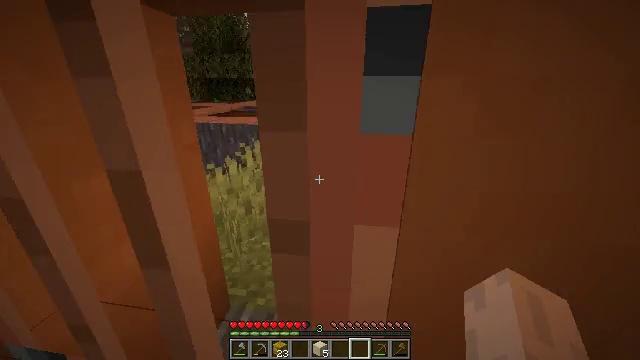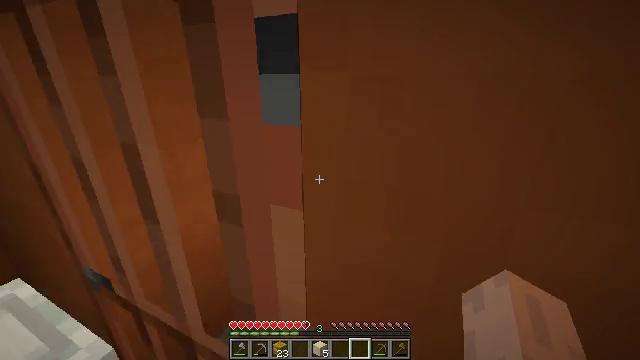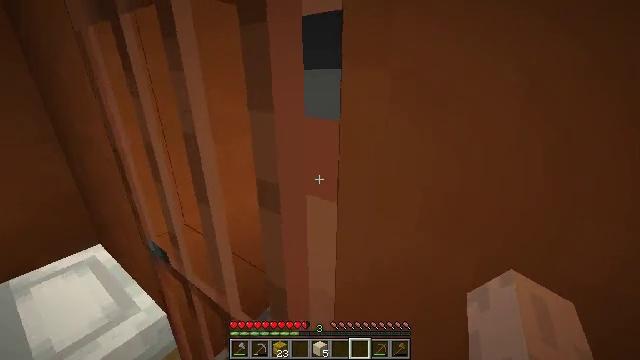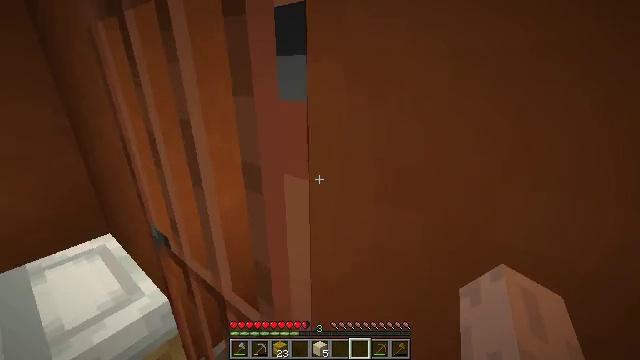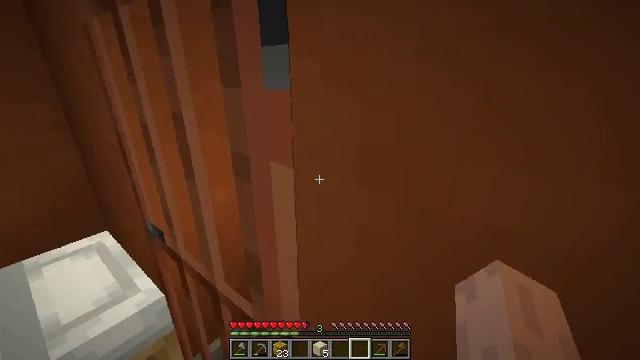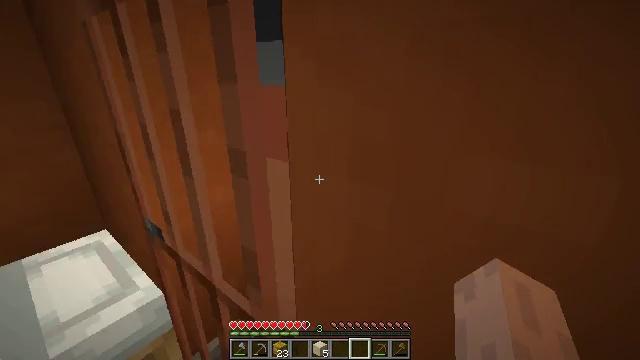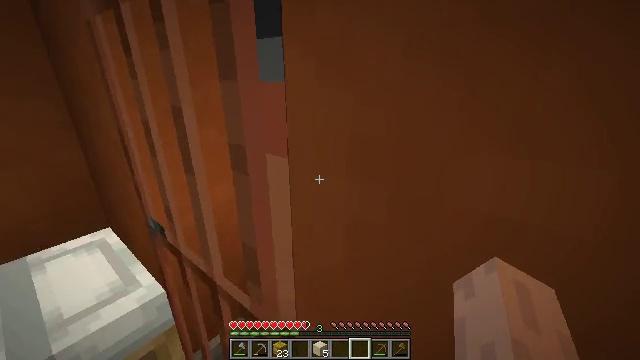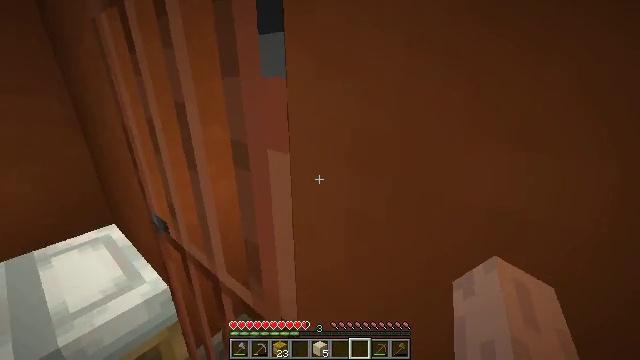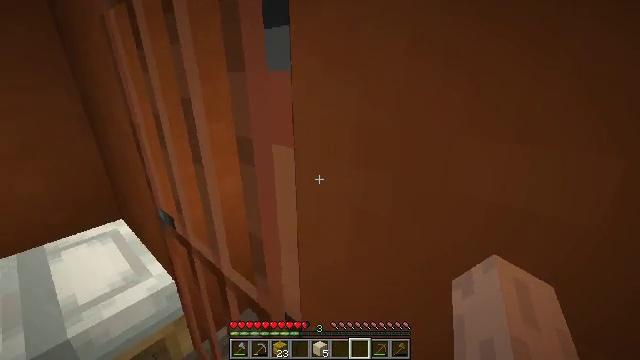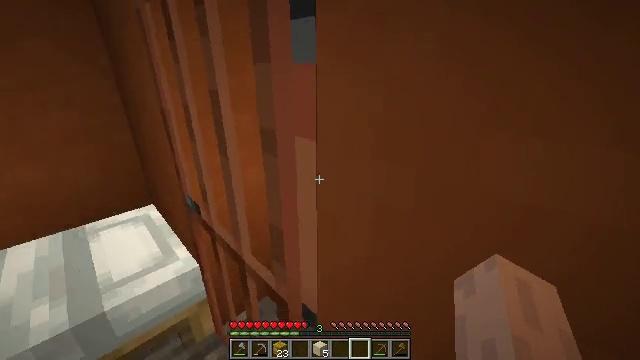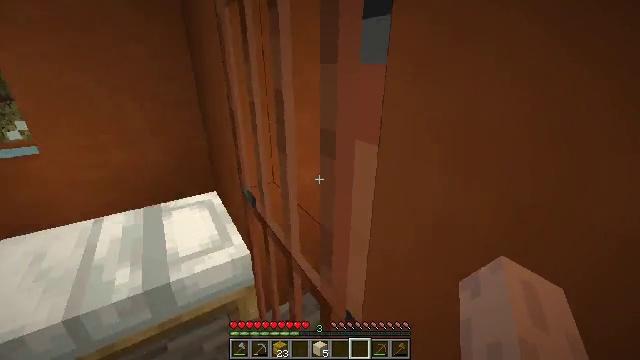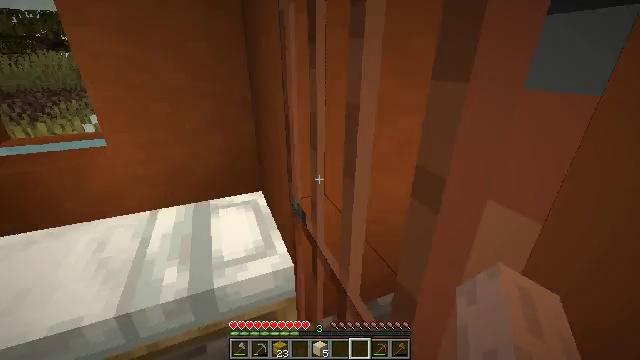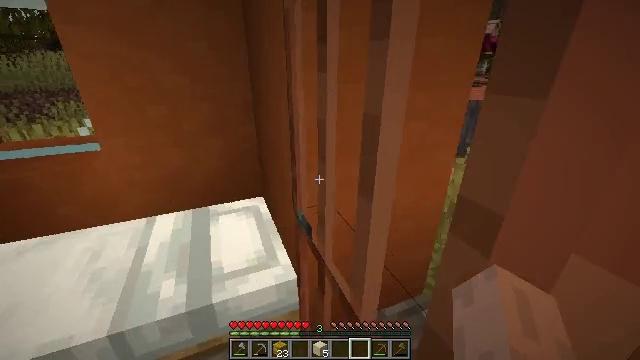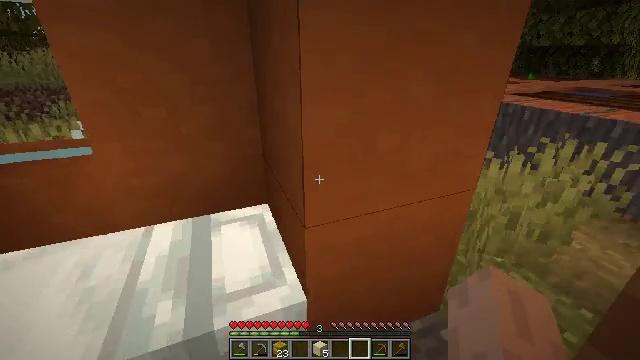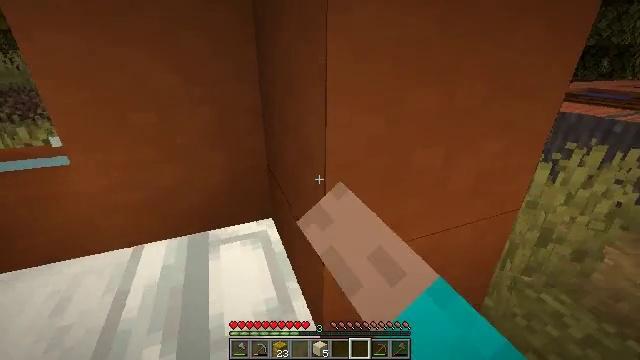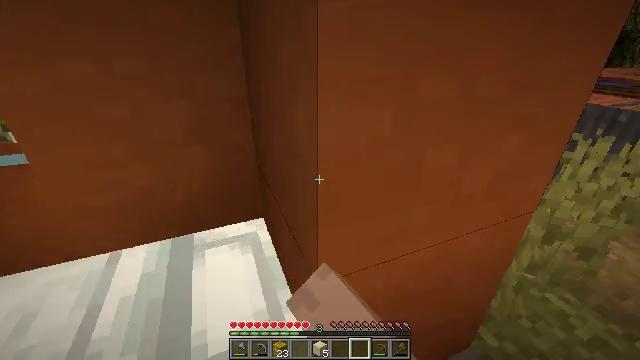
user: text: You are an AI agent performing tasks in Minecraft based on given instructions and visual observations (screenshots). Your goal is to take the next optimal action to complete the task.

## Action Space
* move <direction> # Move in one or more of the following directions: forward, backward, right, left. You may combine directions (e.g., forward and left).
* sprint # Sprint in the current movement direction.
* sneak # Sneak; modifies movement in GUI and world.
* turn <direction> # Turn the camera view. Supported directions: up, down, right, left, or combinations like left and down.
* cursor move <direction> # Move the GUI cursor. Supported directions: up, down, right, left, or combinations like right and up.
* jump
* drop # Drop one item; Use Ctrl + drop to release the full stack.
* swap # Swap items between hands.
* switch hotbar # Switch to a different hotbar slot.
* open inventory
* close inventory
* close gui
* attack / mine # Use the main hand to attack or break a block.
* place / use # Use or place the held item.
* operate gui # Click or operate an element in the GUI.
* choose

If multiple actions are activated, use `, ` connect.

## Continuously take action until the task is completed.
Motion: motion action
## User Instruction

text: Break the hay block to collect it.
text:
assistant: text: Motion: turn left
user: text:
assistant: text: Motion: turn left
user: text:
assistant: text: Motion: turn left
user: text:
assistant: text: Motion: no_op
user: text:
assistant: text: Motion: use / place
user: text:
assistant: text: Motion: use / place
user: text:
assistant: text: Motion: use / place
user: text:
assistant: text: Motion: turn left
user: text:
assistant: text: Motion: turn left and down
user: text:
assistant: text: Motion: move forward, turn left
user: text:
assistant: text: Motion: move forward, turn left
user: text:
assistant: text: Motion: move forward
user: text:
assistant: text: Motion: move forward, use / place
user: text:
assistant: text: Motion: move forward, use / place
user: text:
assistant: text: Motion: move forward and move right, turn right and down, use / place
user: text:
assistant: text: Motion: move forward and move right, turn right and down
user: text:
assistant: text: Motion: move forward and move right, turn right and down
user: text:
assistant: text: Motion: move forward and move right, turn right and down
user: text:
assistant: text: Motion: move forward and move right, turn right
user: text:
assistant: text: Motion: move forward and move right
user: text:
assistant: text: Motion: move forward and move right, turn left
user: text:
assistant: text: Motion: move forward and move right, turn left and up
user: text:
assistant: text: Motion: move forward and move right, turn left and up
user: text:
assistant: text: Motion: move right, turn left and up
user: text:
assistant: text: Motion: move right, turn left and up
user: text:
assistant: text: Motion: move back and move right, turn left
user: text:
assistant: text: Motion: move back, turn left and up
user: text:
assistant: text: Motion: move back, turn left and up
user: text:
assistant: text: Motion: move back, turn left and up
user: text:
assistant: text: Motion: move back